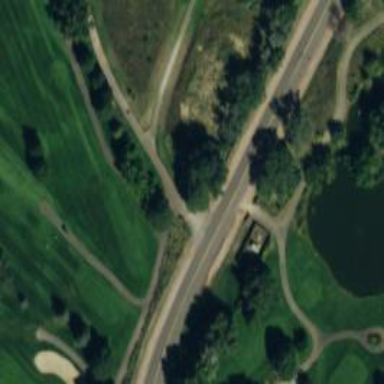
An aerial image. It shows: Track that serves as Golf Cart path.